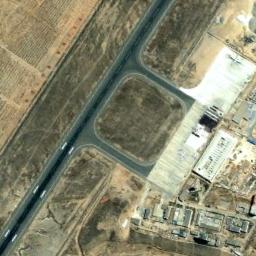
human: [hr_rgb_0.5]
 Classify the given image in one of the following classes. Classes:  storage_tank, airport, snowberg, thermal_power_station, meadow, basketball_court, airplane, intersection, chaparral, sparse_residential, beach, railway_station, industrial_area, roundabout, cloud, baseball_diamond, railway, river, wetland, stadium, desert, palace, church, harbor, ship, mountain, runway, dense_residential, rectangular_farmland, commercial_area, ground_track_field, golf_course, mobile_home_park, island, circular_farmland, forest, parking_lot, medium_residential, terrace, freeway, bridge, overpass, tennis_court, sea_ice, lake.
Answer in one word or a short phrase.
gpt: airport